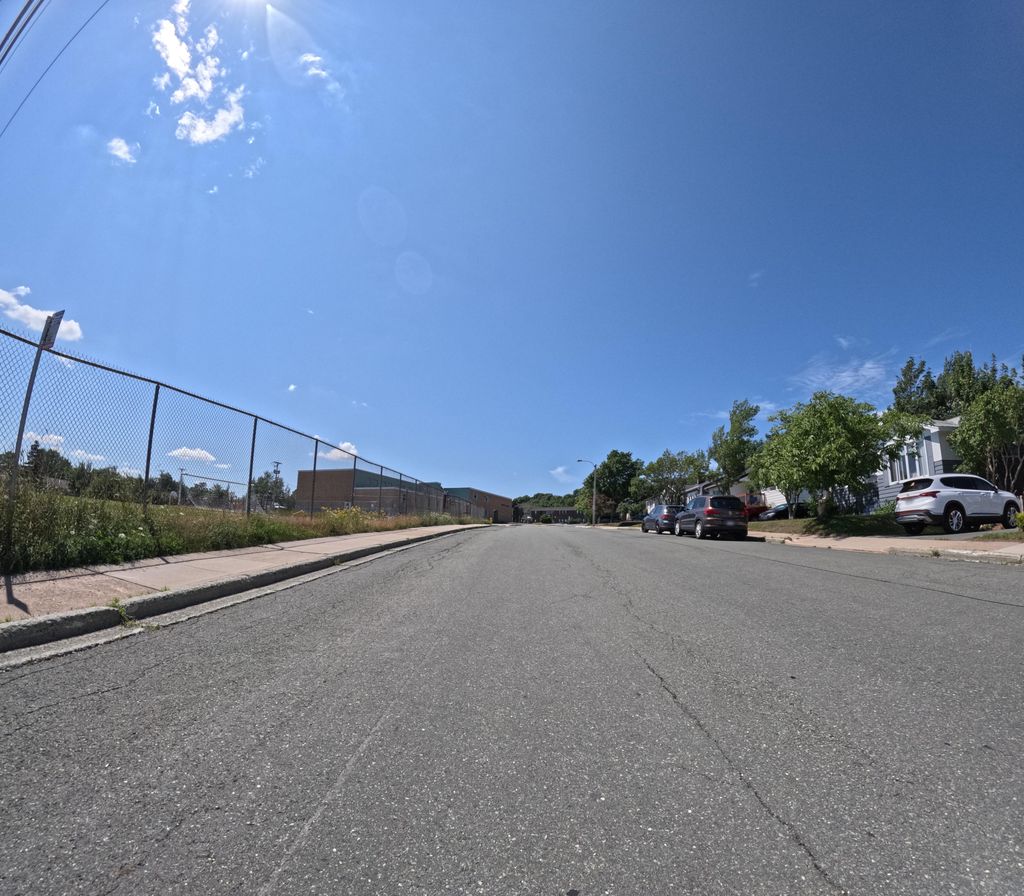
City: st_johns